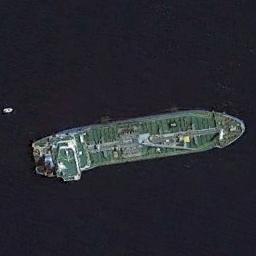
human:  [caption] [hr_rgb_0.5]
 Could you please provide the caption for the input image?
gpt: There is a ship at sea .

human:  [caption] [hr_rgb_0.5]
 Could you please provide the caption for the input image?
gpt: A green tanker is driving on the blue sea .

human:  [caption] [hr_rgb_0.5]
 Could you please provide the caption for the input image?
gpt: The green ship is sailing in the deep blue water .

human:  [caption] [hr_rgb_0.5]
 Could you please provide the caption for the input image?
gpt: There is a ship in the blue water .

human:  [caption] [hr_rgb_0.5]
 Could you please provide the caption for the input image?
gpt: The green ship is surrounded by water .